Question: I created a I have this code:
'''
dialog dialog;
DialogText dialogText ;
DialogButton dialogButton;
DialogField dialogFieldI, dialogFieldII;
str fieldDel, confirm;
MyTableDelete tabledelete;
dialog = new Dialog("Dialog name");
dialog.addText("Write to confirm");
dialog.addText("DELETE");
dialogFieldI = dialog.addFieldValue(extendedTypeStr(String30), fieldDel , "Insert value");
dialogFieldII = dialog.addFieldValue(extendedTypeStr(String30), confirm, "Confirm delete");
dialog.run();
confirm = dialogFieldIi.value();
fieldDel = dialogFieldI.value();
if(dialog.closedOk() )
{
if(confirm == "DELETE")
{
ttsBegin;
select forUpdate tableDelete
where tableDelete.field == fieldDel;
tableDelete.delete();
ttsCommit;
}
}
'''
I have a problem, when I launch the firts time, in my
there's nothing, but If I launch the second time, in automatically appears the suggestion of the text "DELETE".
Exist a method to clean (cacheclean) after the click.
My focus is not make it easy insertion Confimr text ("DELETE").
If it were possible to know also how to compare with the uppercase in the if() statements for me it would be a good thing.
I add a pictures , I want to delete the automatic composition sentence:

Thanks your time,
enjoy!
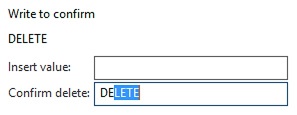
Answer: This is actually more complicated than I initially thought, unless I'm missing an easier way. I was able to reproduce your issue and the way I solved it was by using a method 'delAutoCompleteString()' which exists on the 'formRun()', which is created when you call 'dialog.run()' or it can be pre-created by calling 'dialog.doInit()'.
This was fun to solve, so hopefully this helps someone else with the same issue. This is disabling auto complete on a form control.
> // Added these three lines in code block belowdialog.doInit();dialog.formRun().delAutoCompleteString(dialogFieldI.control());dialog.formRun().delAutoCompleteString(dialogFieldII.control());
Look at the adjusted code where I added these 3 lines.:
'''
dialog dialog;
DialogText dialogText ;
DialogButton dialogButton;
DialogField dialogFieldI, dialogFieldII;
str fieldDel, confirm;
MyTableDelete tabledelete;
dialog = new Dialog("Dialog name");
dialog.addText("Write to confirm");
dialog.addText("DELETE");
dialogFieldI = dialog.addFieldValue(extendedTypeStr(String30), fieldDel , "Insert value");
dialogFieldII = dialog.addFieldValue(extendedTypeStr(String30), confirm, "Confirm delete");
// AlexOnDAX (06/08/2015)
// Added these lines
//-->
dialog.doInit();
dialog.formRun().delAutoCompleteString(dialogFieldI.control());
dialog.formRun().delAutoCompleteString(dialogFieldII.control());
//<--
dialog.run();
confirm = dialogFieldIi.value();
fieldDel = dialogFieldI.value();
if(dialog.closedOk() )
{
if(confirm == "DELETE")
{
ttsBegin;
select forUpdate tableDelete
where tableDelete.field == fieldDel;
tableDelete.delete();
ttsCommit;
}
}
'''